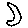
Label: moon